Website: lowes
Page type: customer-info-address
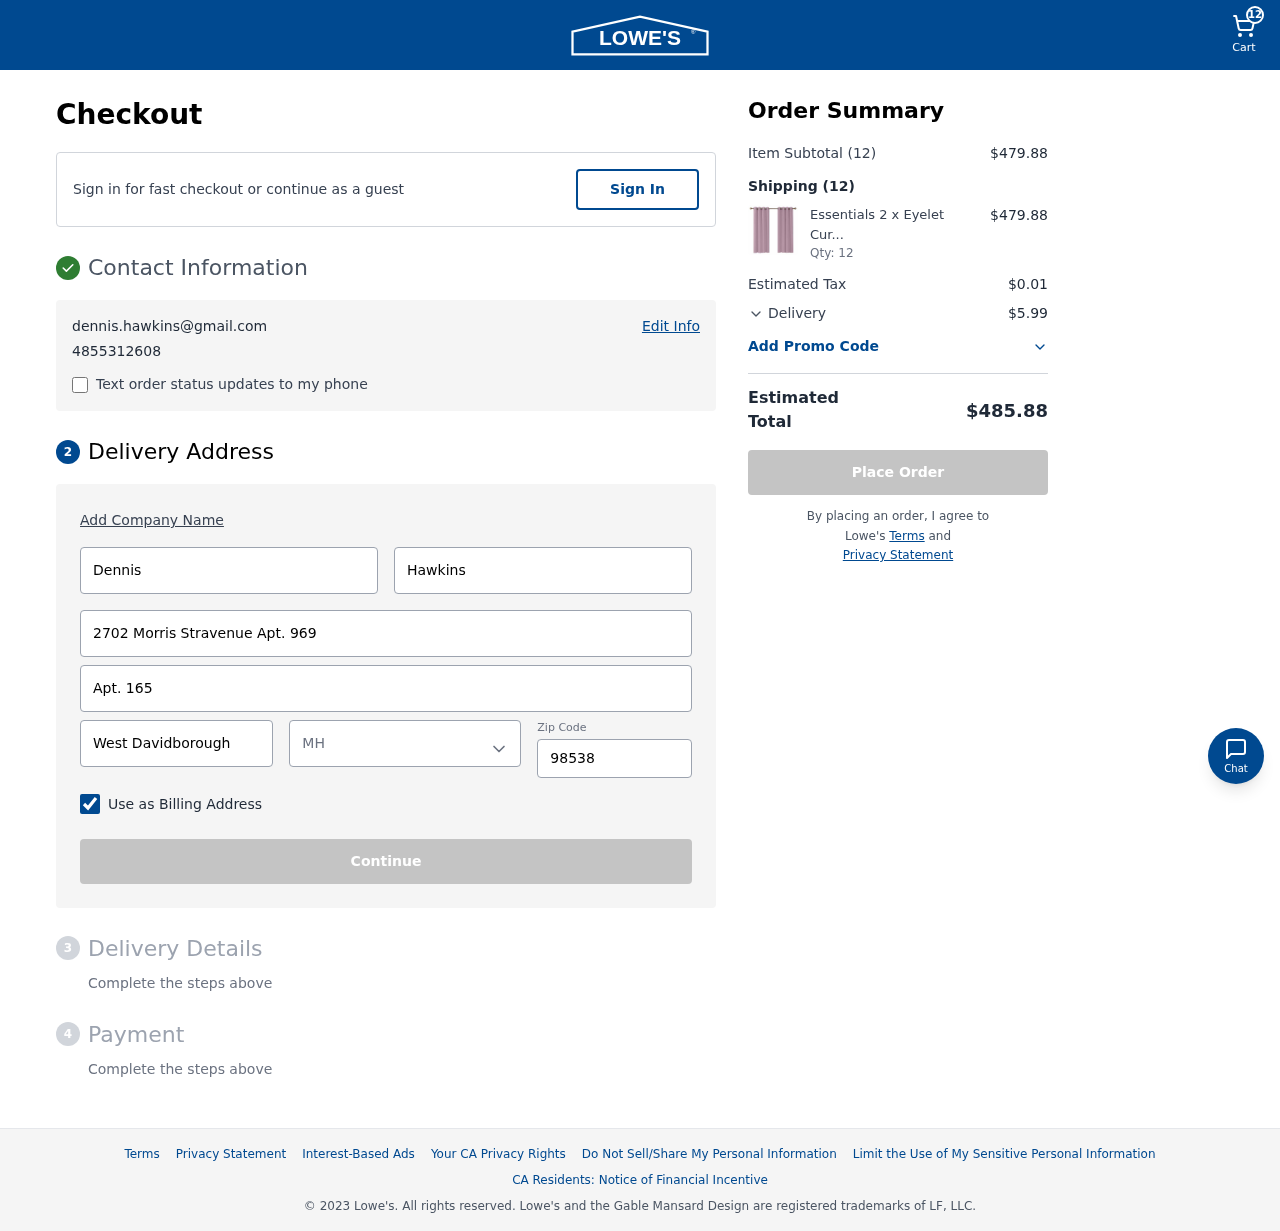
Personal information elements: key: PII_CITY
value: West Davidborough
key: PII_EMAIL
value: dennis.hawkins@gmail.com
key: PII_FIRSTNAME
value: Dennis
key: PII_LASTNAME
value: Hawkins
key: PII_PHONE
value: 4855312608
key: PII_POSTCODE
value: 98538
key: PII_STATE
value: MH
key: PII_STREET
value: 2702 Morris Stravenue Apt. 969
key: PII_STREET2
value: Apt. 165
Product elements: key: PRODUCT1_NAME
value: Essentials 2 x Eyelet Curtains
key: PRODUCT1_QUANTITY
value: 12
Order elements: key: ORDER_NUM_ITEMS
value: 12
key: ORDER_SUBTOTAL
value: $479.88
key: ORDER_NUM_ITEMS2
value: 12
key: ORDER_SUBTOTAL2
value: $479.88
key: ORDER_TAX
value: $0.01
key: ORDER_SHIPPING_COST
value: $5.99
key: ORDER_TOTAL
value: $485.88